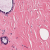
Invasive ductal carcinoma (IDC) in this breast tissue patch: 0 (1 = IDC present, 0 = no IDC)